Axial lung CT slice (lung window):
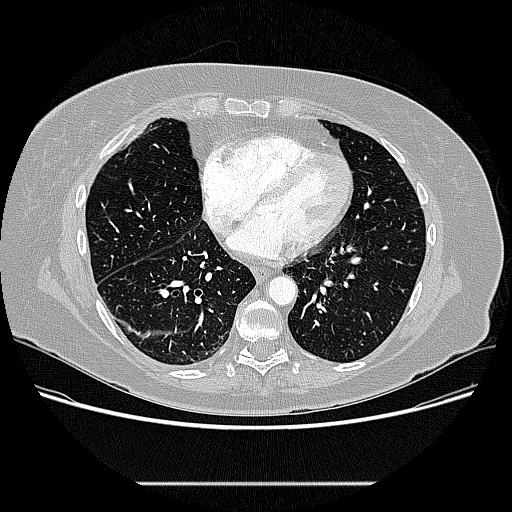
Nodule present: no